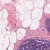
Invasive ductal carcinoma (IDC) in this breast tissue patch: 0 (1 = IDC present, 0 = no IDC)